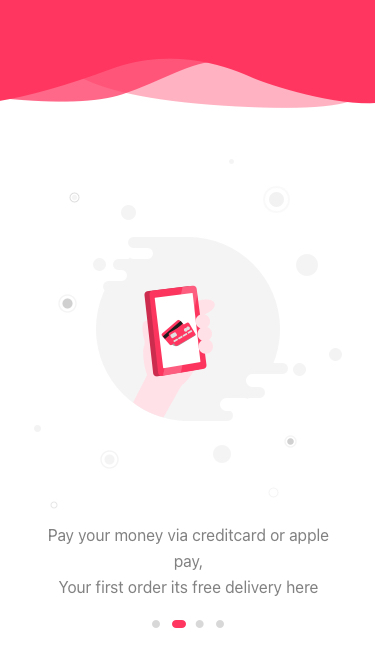
Text in this UI design:
Pay your money via creditcard or apple pay,
Your first order its free delivery here
Free